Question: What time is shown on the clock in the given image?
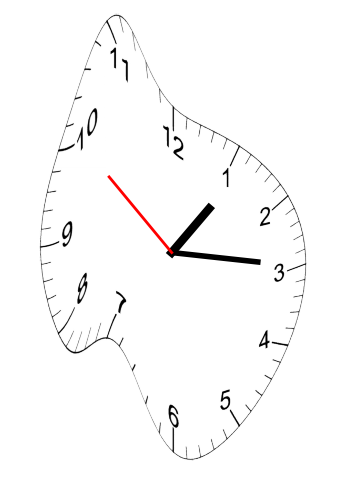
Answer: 01:14:51